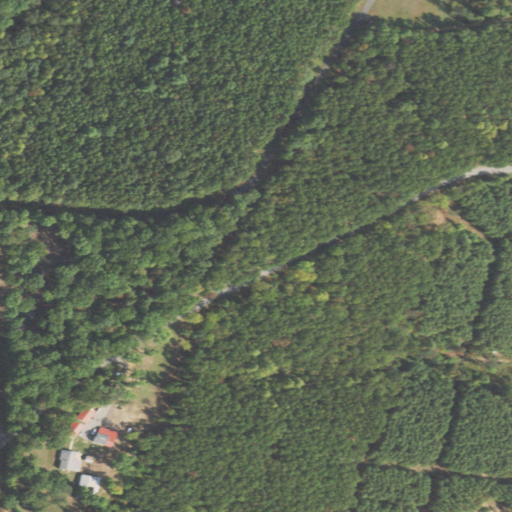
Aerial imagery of ridge(s) in Maryland named Black Oak Ridge containing deciduous forest, open development, evergreen forest, mixed forest, and low intensity development